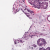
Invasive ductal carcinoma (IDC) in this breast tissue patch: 1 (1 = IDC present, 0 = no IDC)